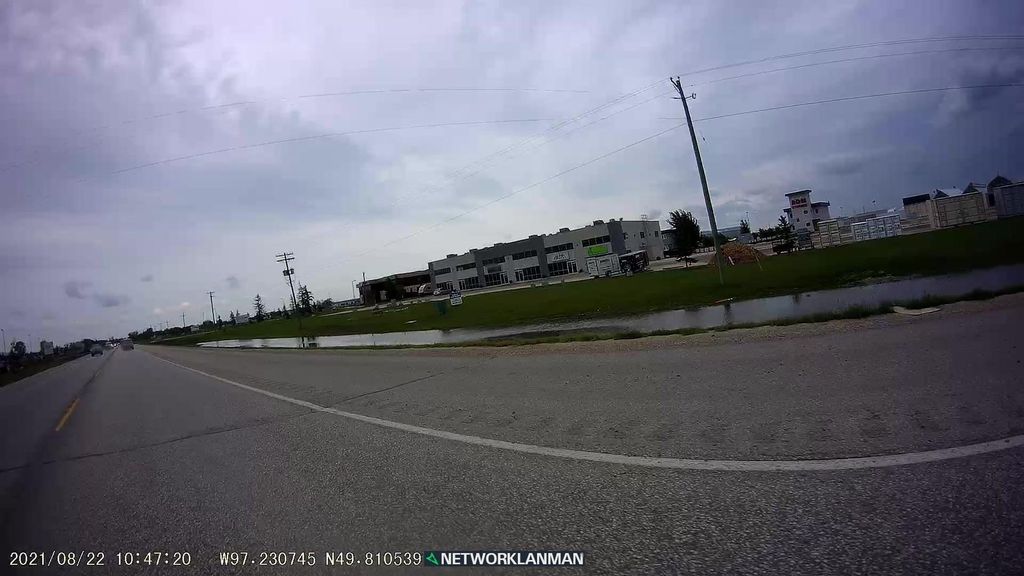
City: winnipeg